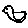
Label: bird